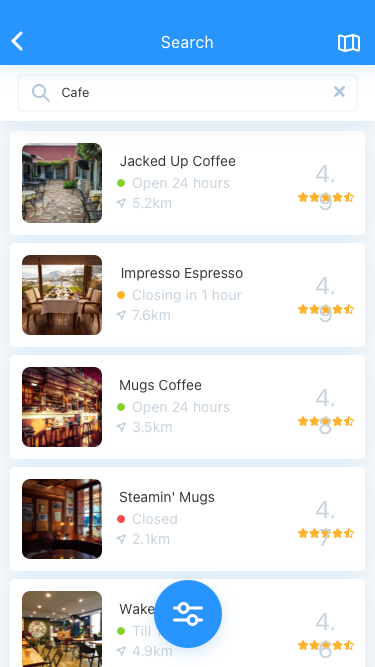
Text in this UI design:
4.9
Jacked Up Coffee
Open 24 hours
5.2km
4.9
Impresso Espresso
Closing in 1 hour
7.6km
4.8
Mugs Coffee
Open 24 hours
3.5km
4.7
Steamin' Mugs
Closed
2.1km
4.6
Wake Up Cafe
Till 11pm
4.9km